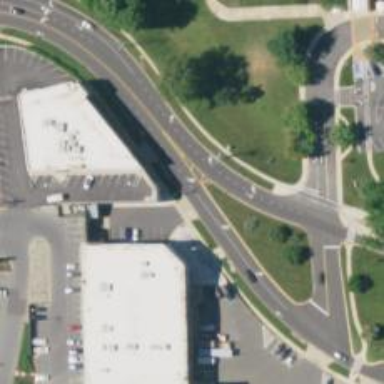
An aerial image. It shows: Tertiary road with sidewalk on the left.